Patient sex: M
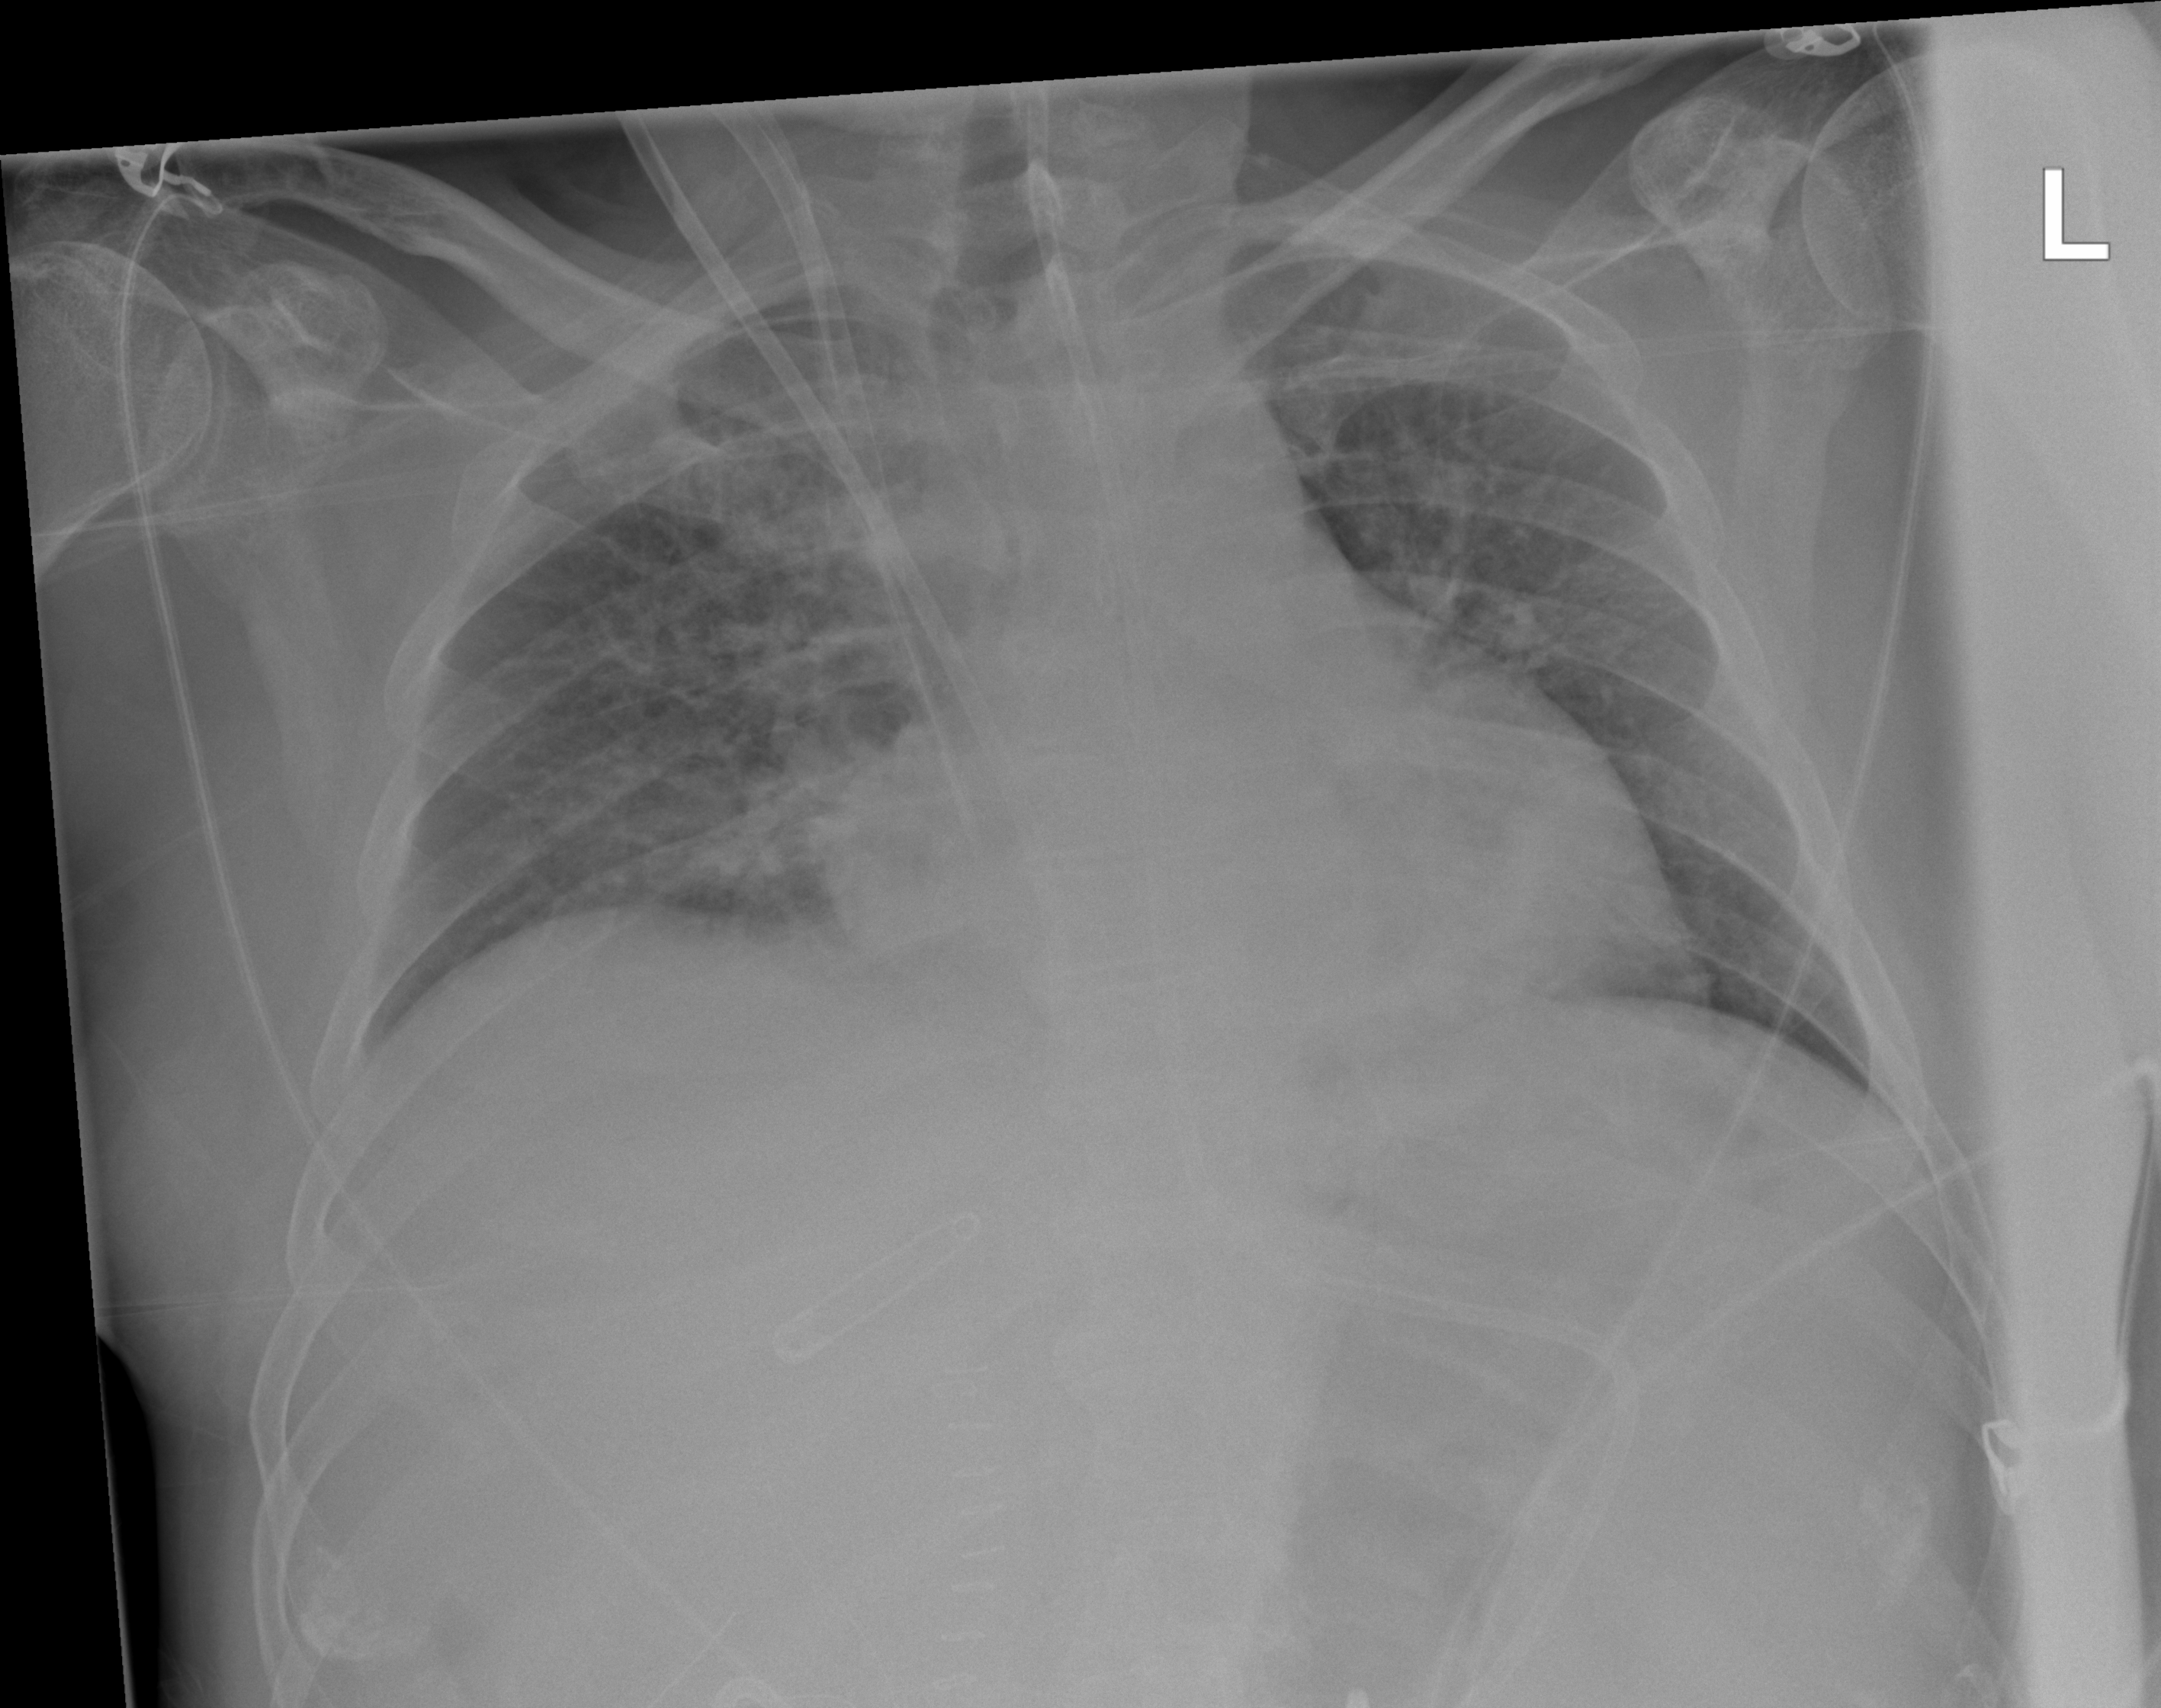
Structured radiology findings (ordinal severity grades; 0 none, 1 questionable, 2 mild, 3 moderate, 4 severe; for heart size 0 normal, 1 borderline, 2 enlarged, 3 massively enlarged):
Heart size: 1
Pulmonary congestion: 1
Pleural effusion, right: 0
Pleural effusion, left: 0
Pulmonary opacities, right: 0
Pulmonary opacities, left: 0
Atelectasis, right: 0
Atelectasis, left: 0